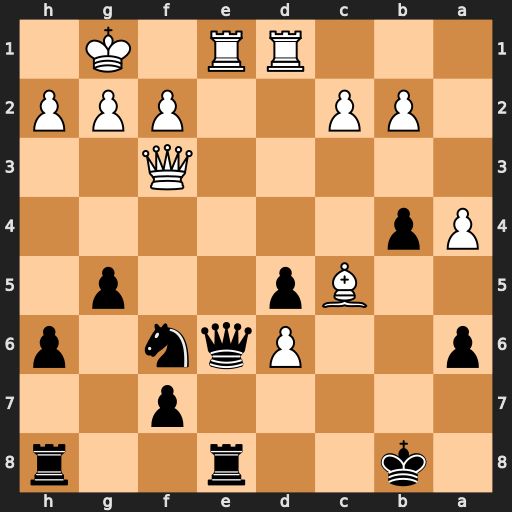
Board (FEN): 1k2r2r/5p2/p2Pqn1p/2Bp2p1/Pp6/5Q2/1PP2PPP/3RR1K1
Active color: b
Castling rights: -
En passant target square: -
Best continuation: Qxe1+ Rxe1 Rxe1#